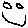
Label: smiley face